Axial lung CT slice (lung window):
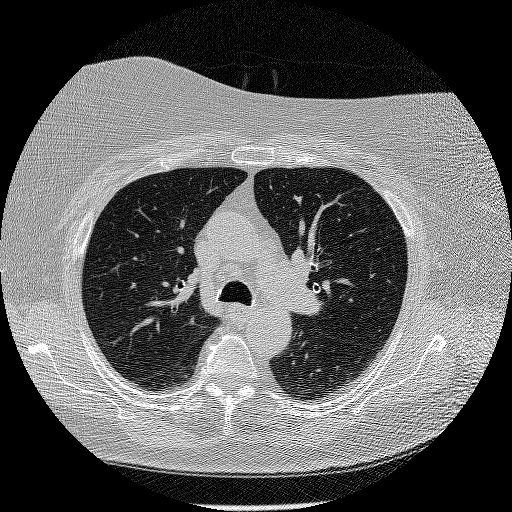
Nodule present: no